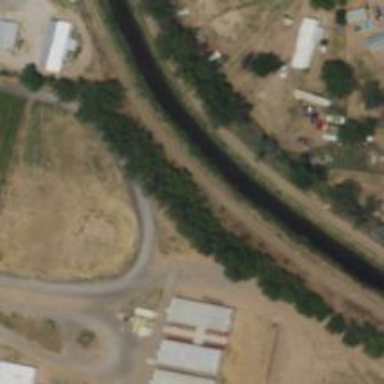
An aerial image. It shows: Canal.